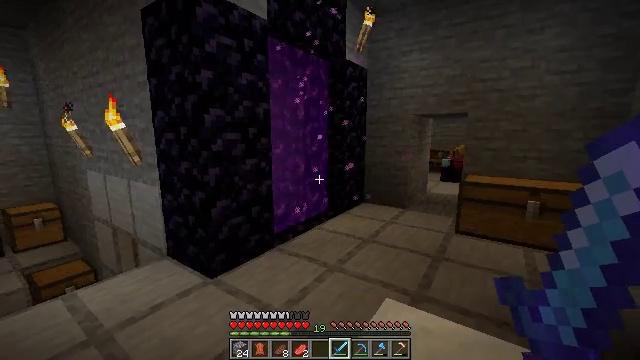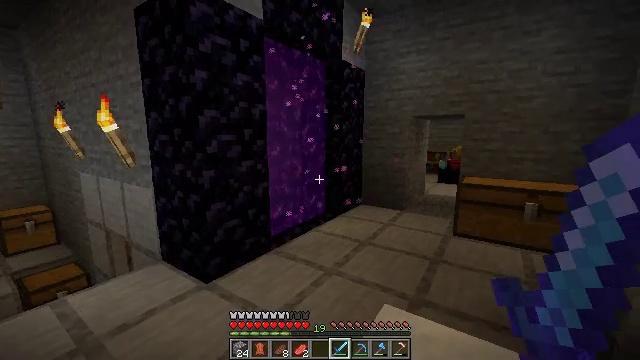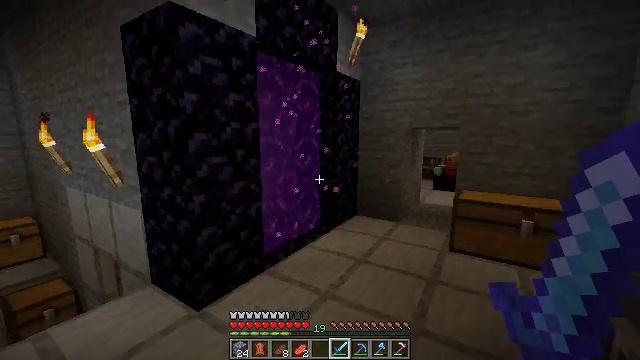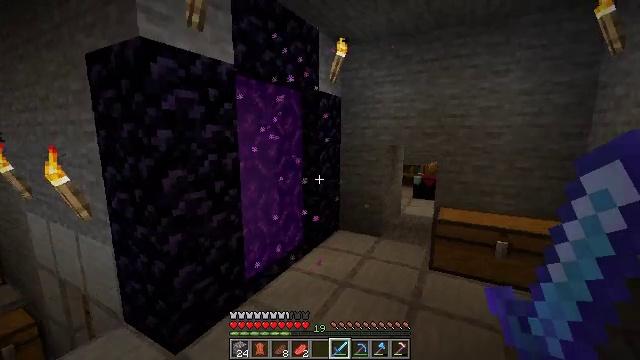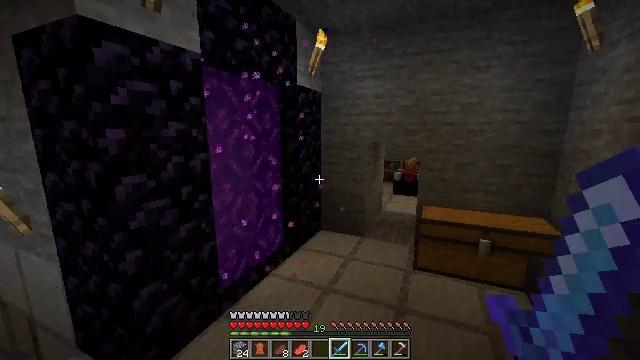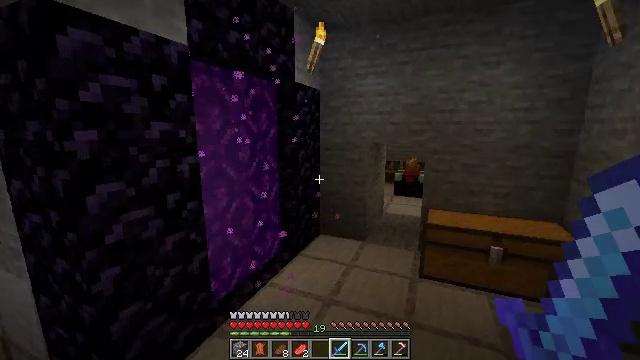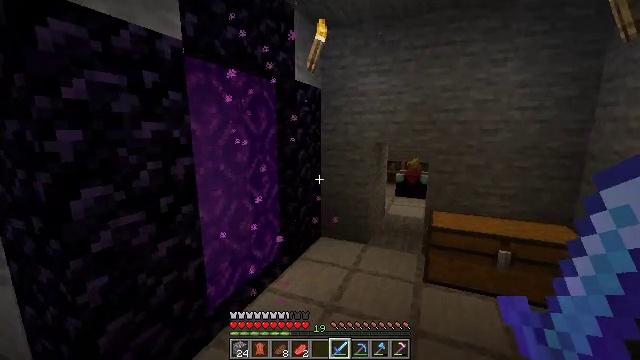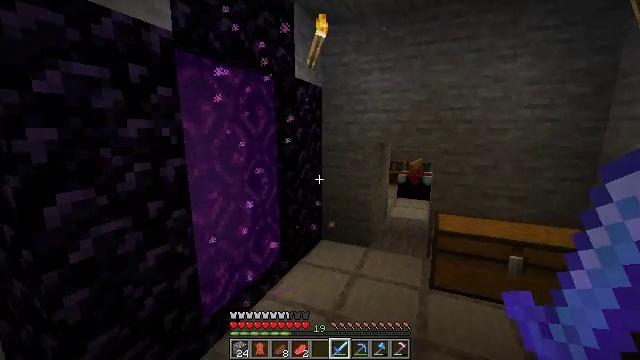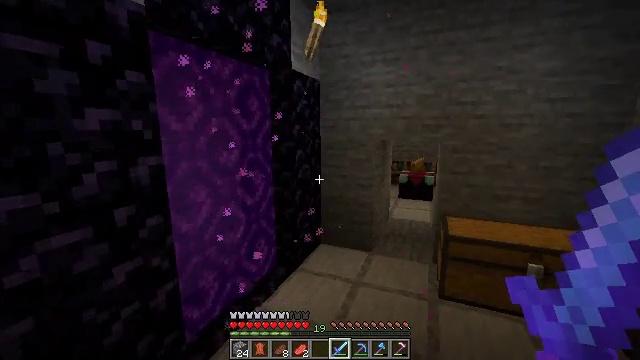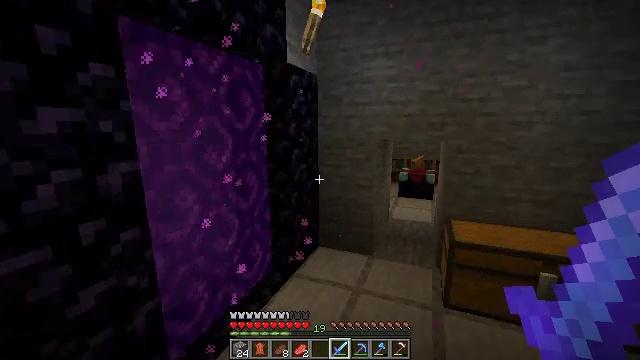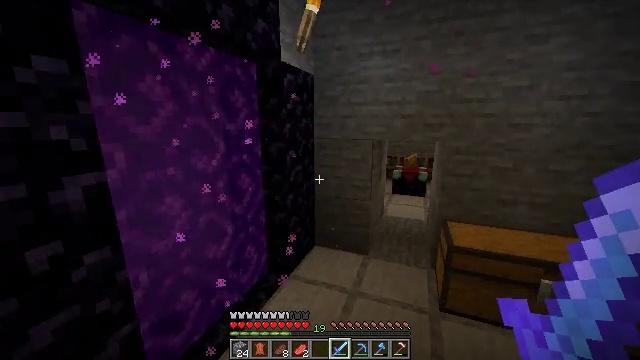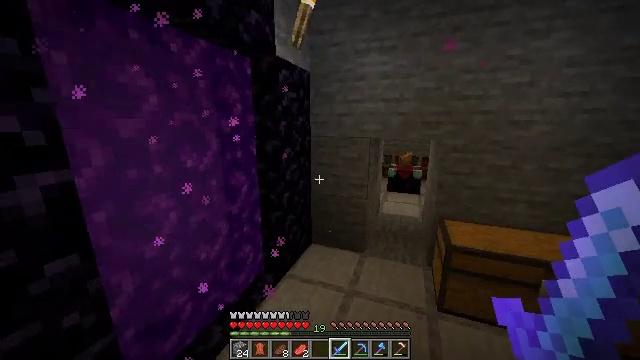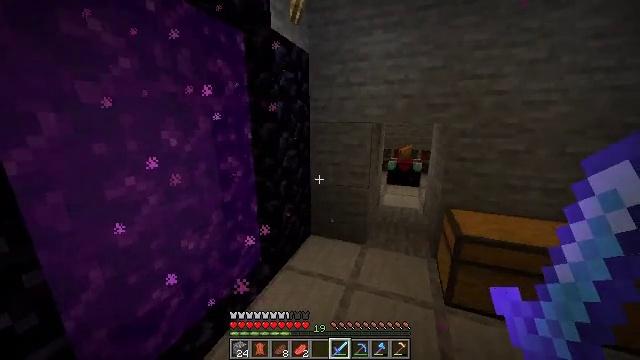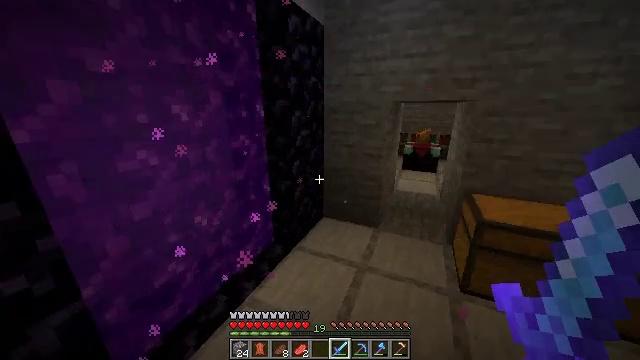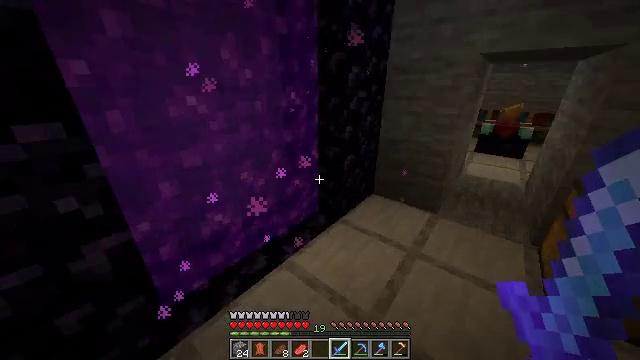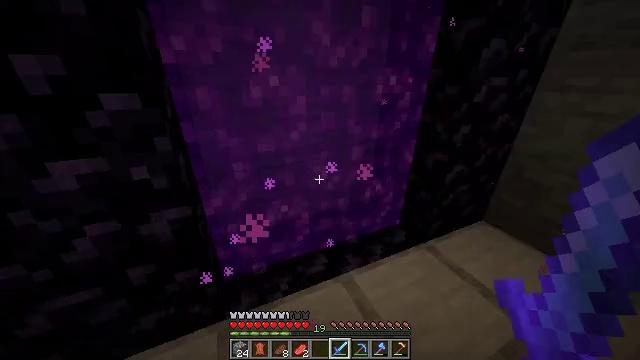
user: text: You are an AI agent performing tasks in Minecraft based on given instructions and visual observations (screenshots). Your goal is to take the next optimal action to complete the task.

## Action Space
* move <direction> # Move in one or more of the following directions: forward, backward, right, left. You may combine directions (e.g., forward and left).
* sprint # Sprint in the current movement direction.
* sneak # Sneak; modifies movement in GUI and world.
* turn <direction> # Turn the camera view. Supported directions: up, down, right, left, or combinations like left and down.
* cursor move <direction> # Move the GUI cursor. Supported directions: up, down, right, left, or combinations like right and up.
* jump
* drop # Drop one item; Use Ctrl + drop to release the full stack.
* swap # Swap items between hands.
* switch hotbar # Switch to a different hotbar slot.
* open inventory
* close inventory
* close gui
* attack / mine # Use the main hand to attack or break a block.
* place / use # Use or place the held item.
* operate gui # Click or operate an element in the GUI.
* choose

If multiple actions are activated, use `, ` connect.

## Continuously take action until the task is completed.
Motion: motion action
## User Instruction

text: Get wheat from the farmland.
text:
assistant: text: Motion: move forward
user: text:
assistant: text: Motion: move forward, turn right
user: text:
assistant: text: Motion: move forward, turn right
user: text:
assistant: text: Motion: move forward, turn right
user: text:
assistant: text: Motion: move forward
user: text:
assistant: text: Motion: move forward
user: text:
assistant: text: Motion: move forward
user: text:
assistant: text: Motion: move forward
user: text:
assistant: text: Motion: move forward, sprint
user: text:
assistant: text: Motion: move forward, sprint, turn down
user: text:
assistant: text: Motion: move forward, sprint
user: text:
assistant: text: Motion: move forward, sprint, turn down
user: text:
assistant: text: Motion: move forward, turn left and down
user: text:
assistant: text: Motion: move forward, turn left and down
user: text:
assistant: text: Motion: move forward, turn left and down
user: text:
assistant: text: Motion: move forward, turn left
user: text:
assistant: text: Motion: move forward, turn left
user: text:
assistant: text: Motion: move forward, turn left
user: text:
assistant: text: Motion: move forward and move left, turn left
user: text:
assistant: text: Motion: move forward and move left, turn left
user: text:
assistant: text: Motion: move forward and move left, turn left
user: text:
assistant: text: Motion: move forward and move left
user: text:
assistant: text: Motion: move forward and move left
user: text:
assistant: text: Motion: move forward
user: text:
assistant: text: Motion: move forward
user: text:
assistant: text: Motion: move forward
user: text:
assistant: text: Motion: move forward
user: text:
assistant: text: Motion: move forward, sprint
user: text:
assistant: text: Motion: move forward, sprint
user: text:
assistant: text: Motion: move forward, sprint